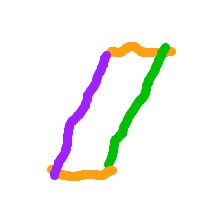
Shape: parallelogram